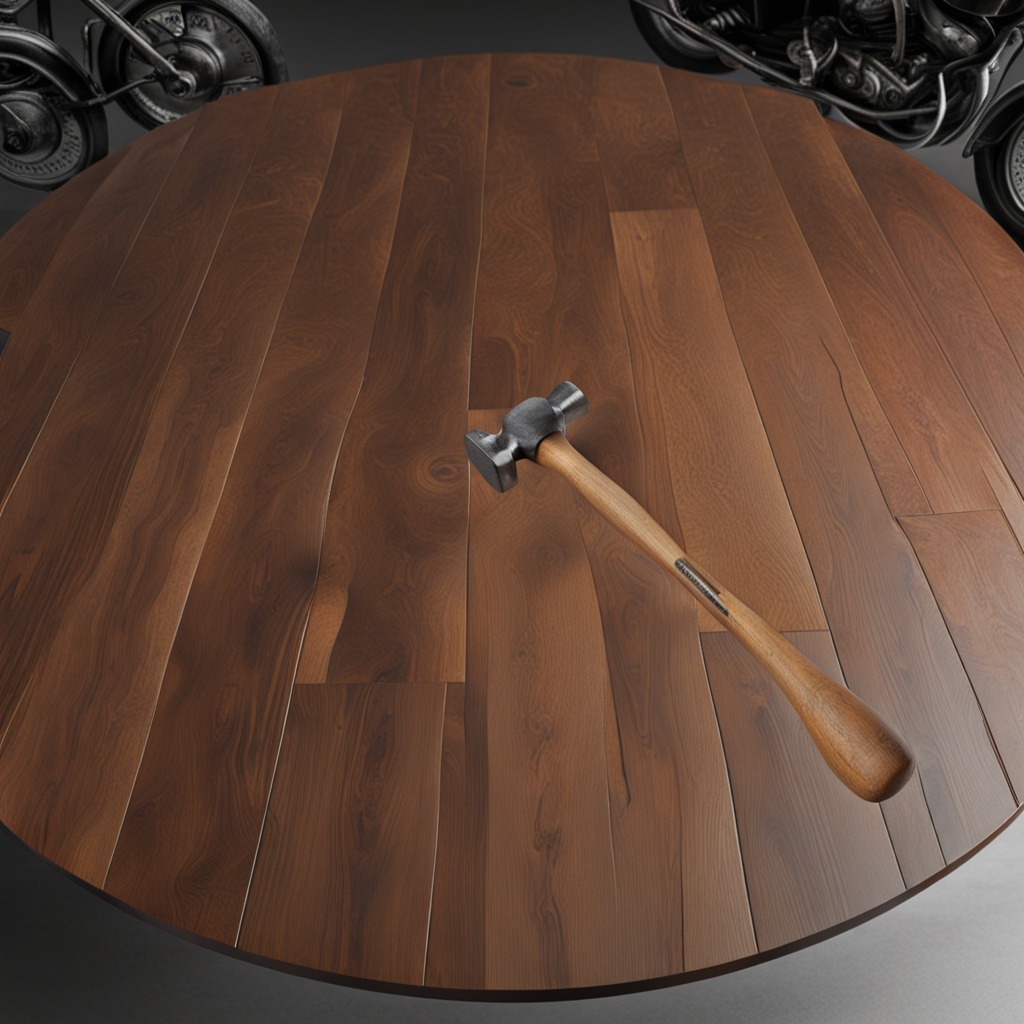
A hammer lies on the oil-spilled wooden table in a vintage motorcycle garage.